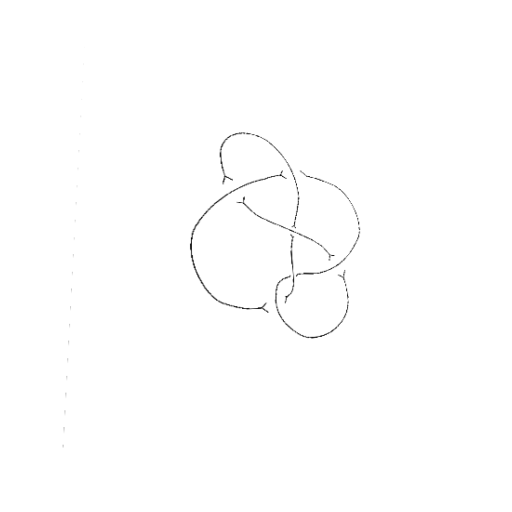
Crossing number: 6